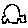
Label: car